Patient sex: M
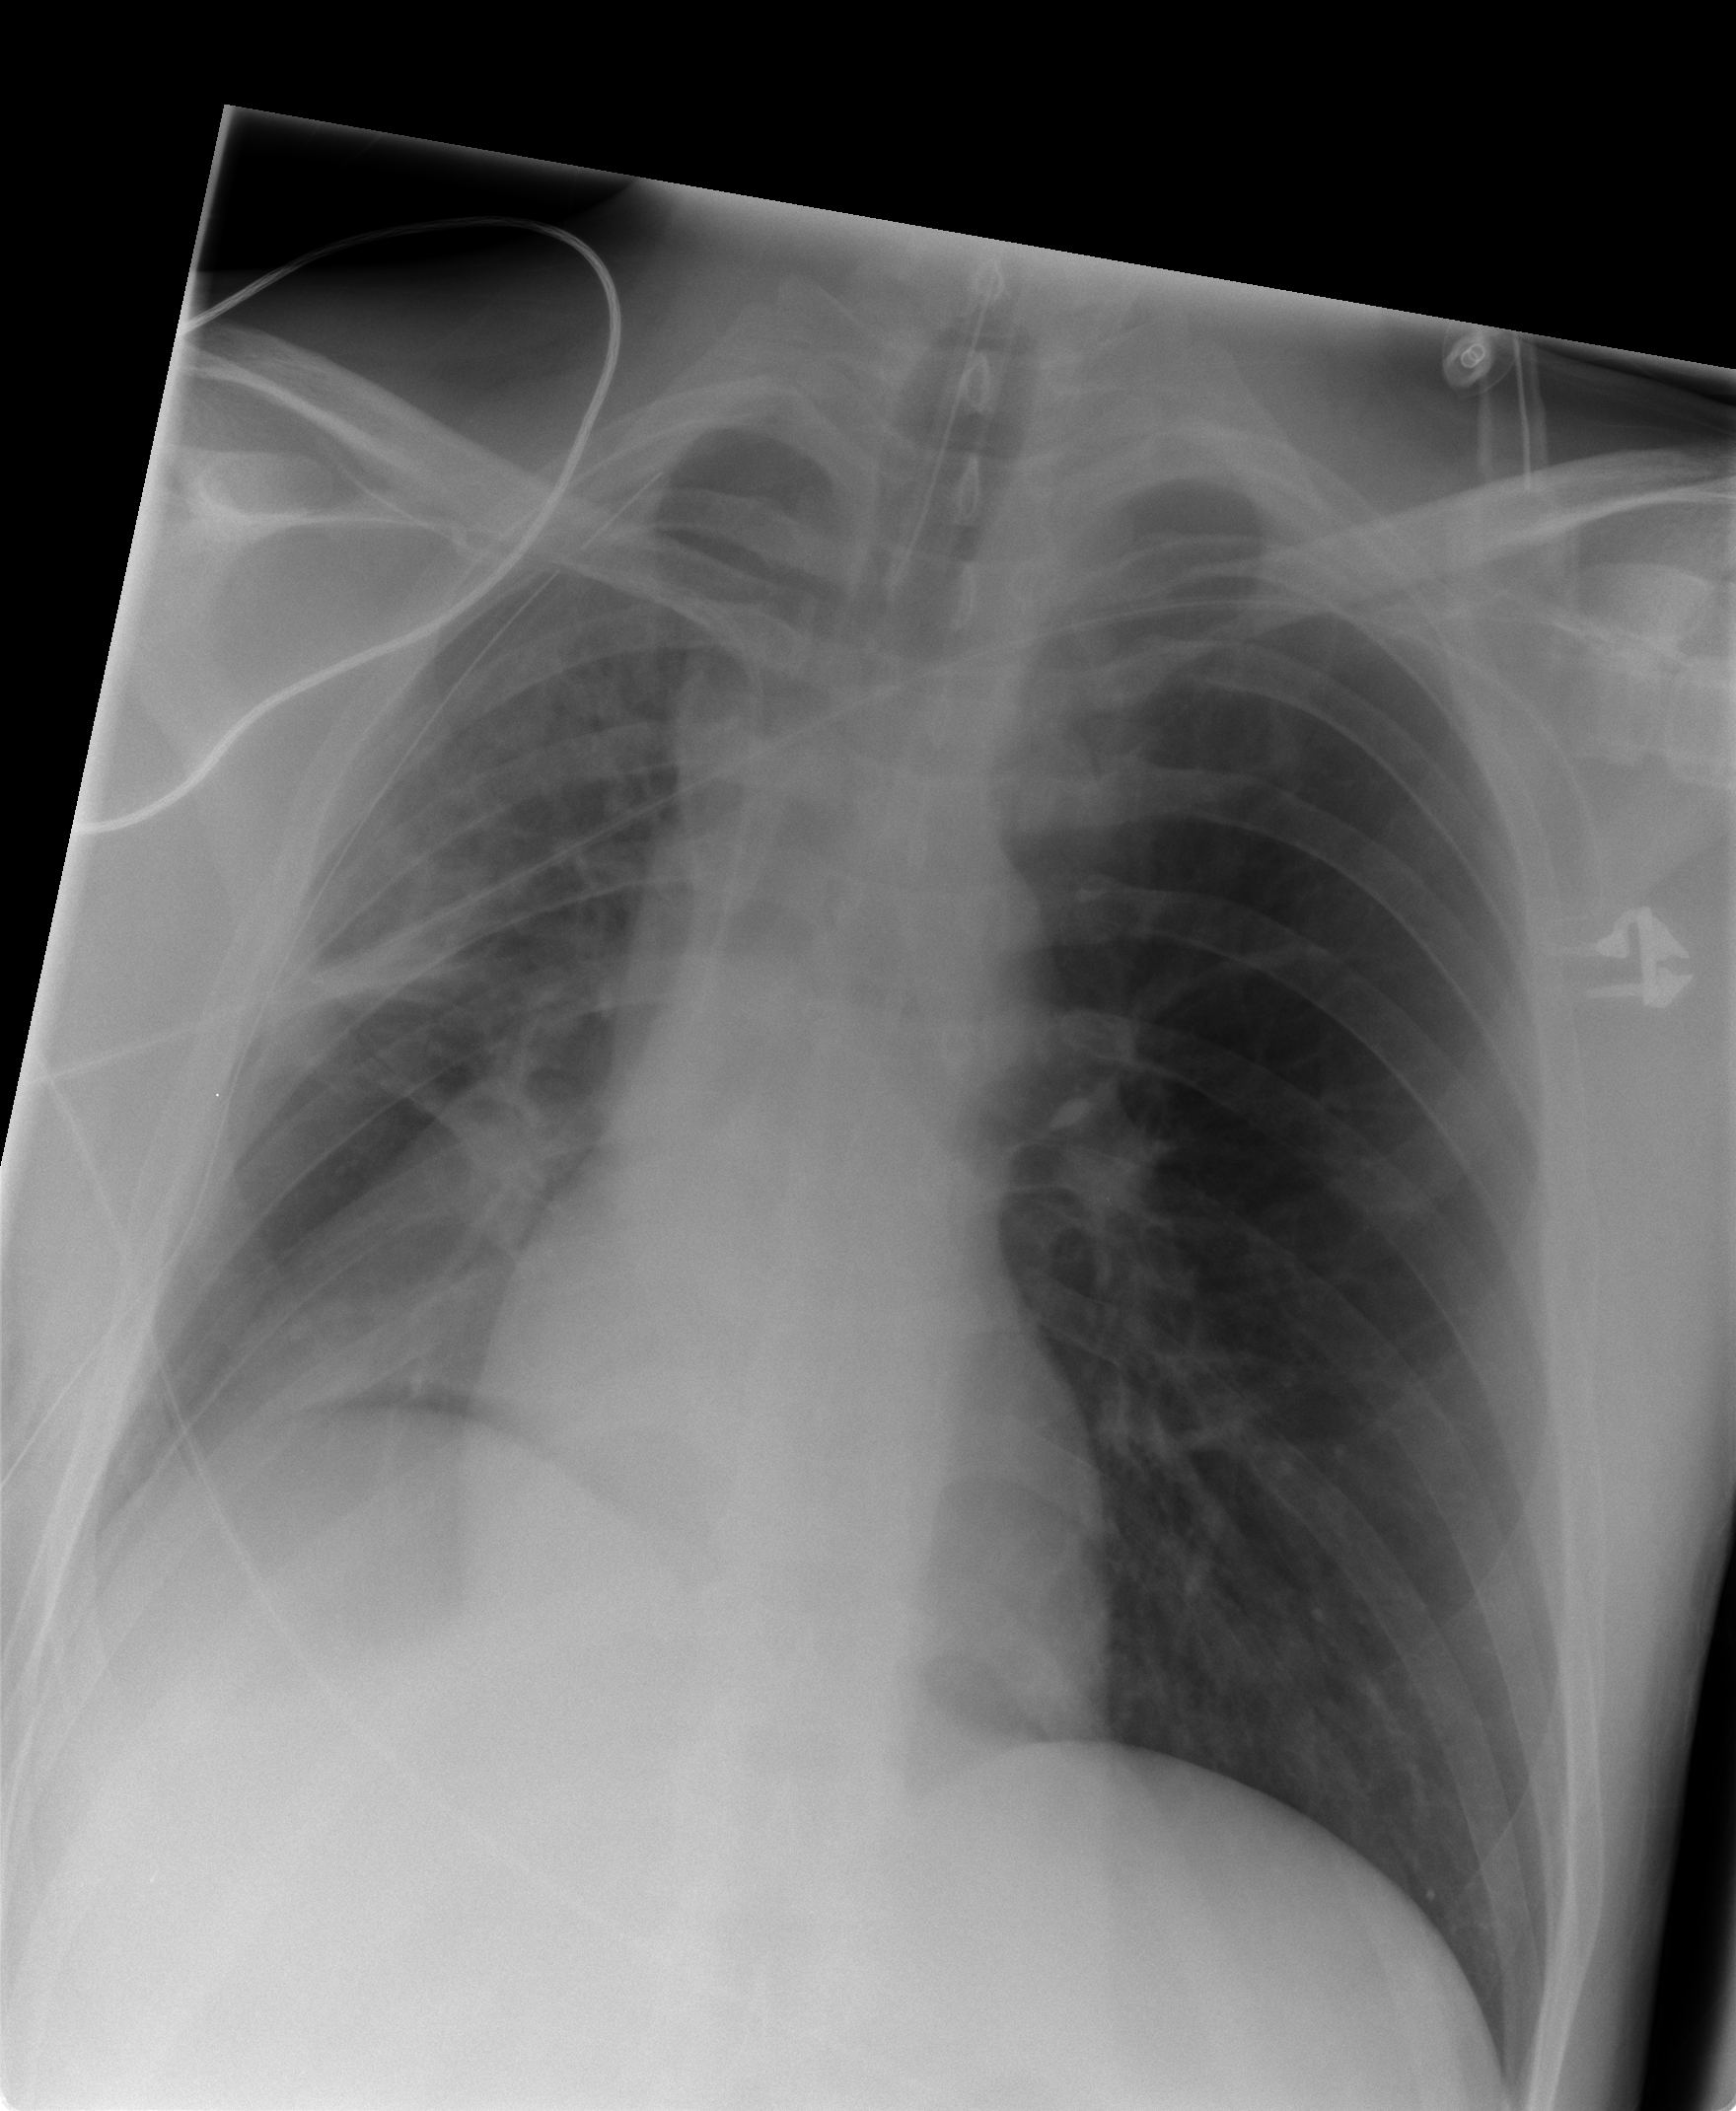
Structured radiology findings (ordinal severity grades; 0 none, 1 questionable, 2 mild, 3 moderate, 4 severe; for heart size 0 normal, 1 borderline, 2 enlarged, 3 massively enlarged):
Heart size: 0
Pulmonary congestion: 0
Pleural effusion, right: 0
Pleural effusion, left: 0
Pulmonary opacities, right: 0
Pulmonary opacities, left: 0
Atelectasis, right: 4
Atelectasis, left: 0